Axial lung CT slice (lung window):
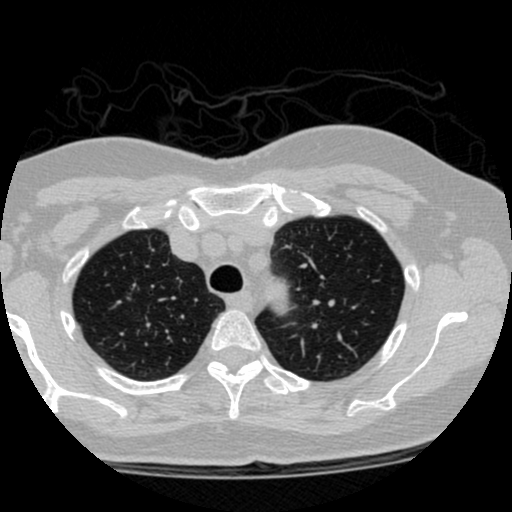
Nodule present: no